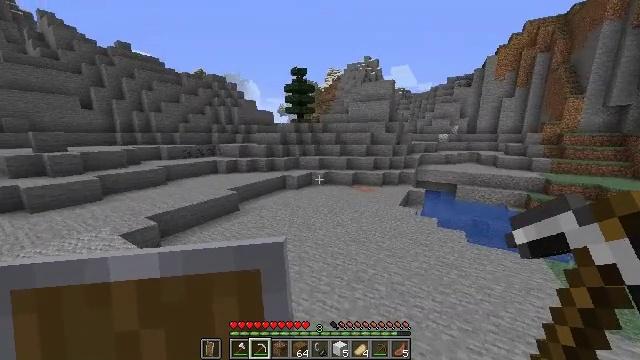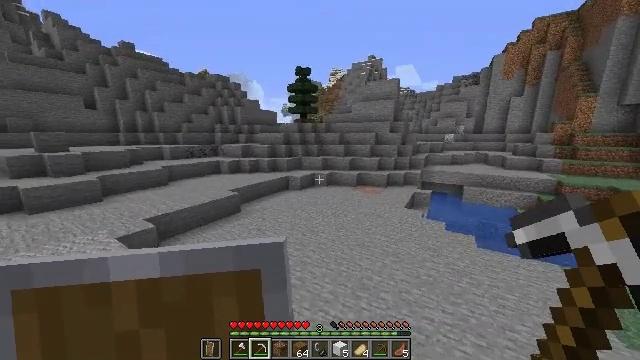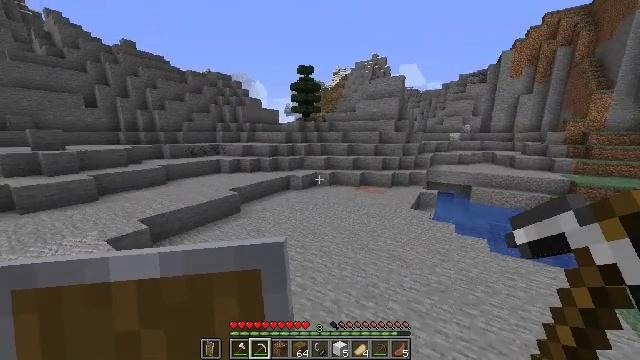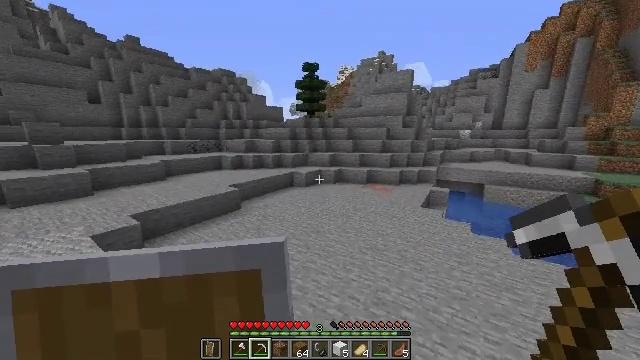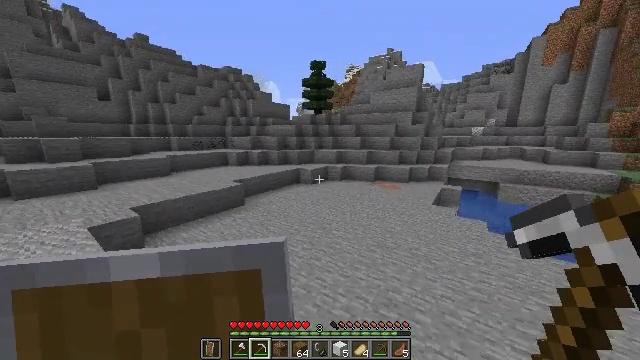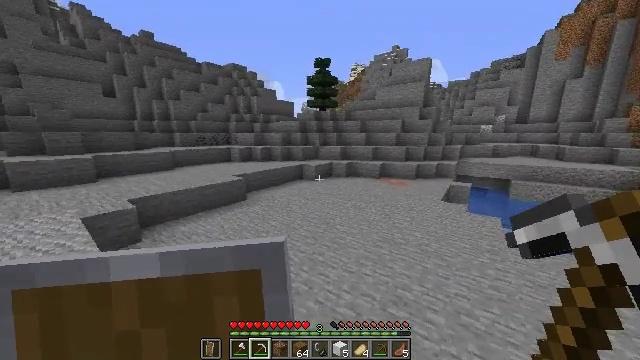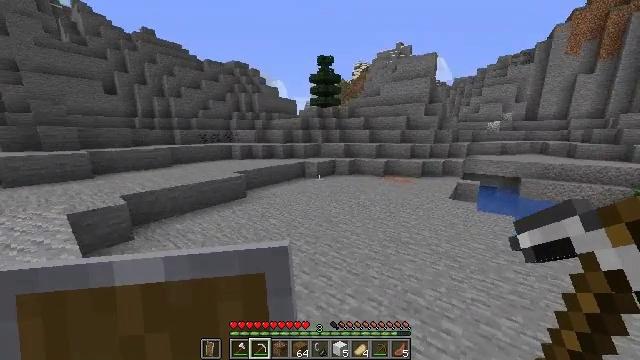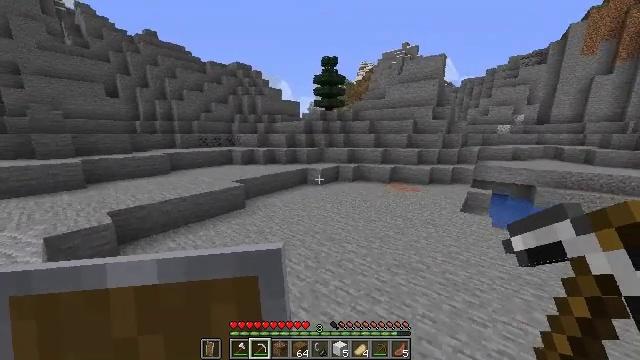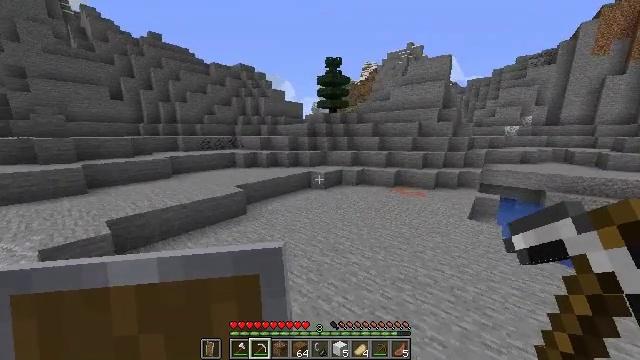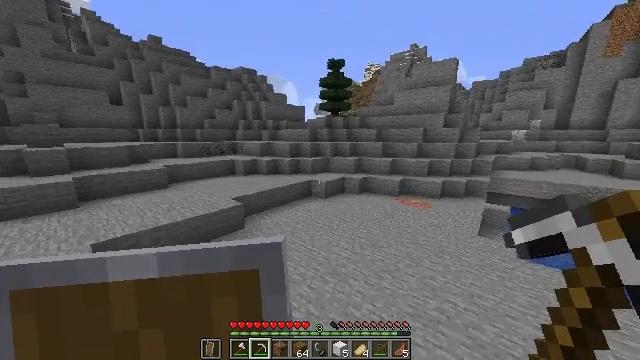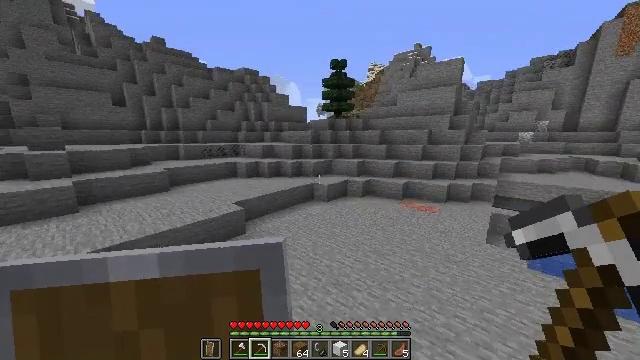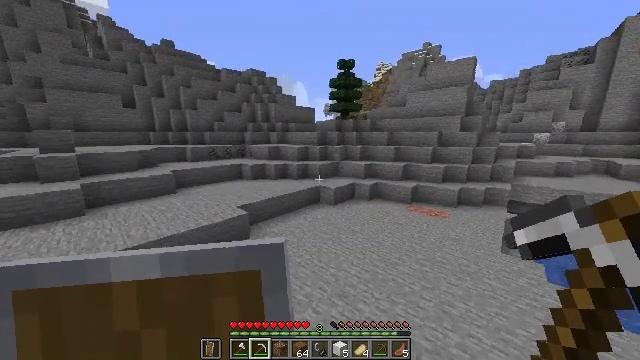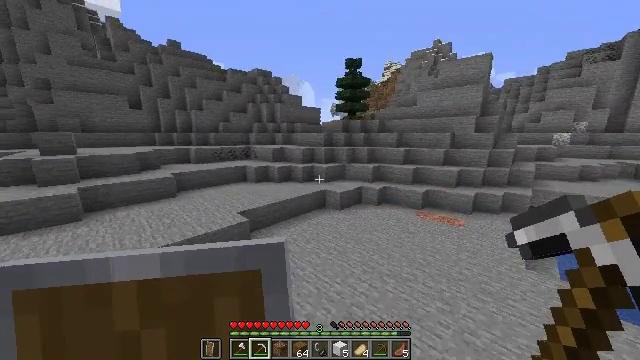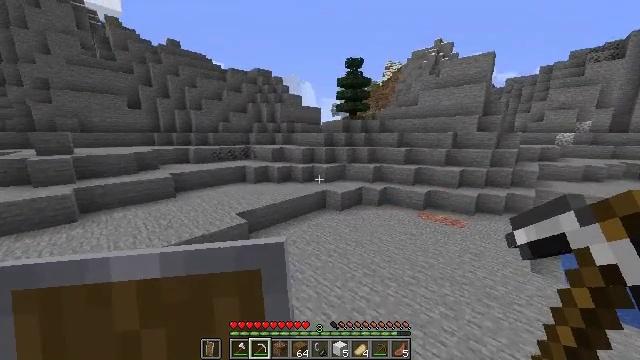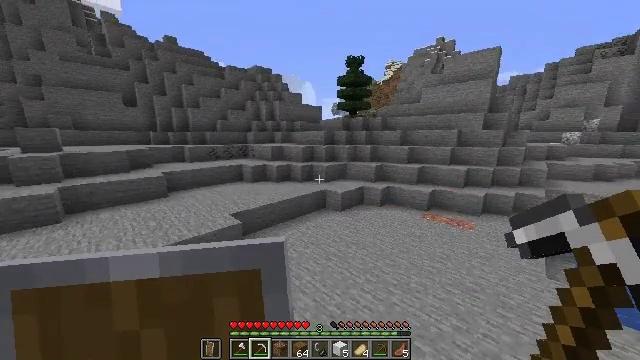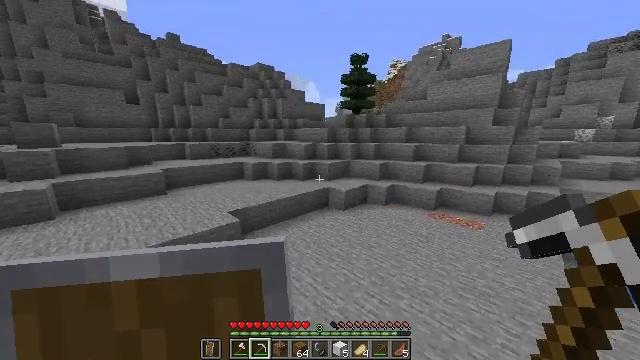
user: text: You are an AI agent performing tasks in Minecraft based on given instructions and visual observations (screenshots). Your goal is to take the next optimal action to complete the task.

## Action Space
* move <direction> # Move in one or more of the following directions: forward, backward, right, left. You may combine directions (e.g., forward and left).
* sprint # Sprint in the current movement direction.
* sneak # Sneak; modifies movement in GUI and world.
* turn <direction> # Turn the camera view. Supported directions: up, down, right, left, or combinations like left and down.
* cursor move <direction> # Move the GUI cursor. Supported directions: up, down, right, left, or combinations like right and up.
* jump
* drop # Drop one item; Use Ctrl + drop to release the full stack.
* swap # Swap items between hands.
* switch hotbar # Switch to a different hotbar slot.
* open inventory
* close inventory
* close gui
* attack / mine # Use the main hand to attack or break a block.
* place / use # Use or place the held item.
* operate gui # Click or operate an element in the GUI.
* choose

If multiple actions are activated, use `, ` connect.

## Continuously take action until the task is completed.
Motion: motion action
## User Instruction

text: Collect sugar cane near water sources.
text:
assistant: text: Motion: move forward, sprint, jump
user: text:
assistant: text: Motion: move forward, sprint, jump
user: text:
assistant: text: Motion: move forward, sprint, turn left, jump
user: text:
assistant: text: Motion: move forward, sprint, turn left, jump
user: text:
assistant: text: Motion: move forward, sprint, turn left, jump
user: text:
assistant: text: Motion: move forward, sprint, jump
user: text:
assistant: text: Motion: move forward, sprint, turn left, jump
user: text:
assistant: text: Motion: move forward, sprint, jump
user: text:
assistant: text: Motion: move forward, sprint, jump
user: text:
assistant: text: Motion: move forward, sprint, jump
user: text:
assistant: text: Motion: move forward, sprint, turn left, jump
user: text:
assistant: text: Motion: move forward, sprint, turn left, jump
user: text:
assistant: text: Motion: move forward, sprint, jump
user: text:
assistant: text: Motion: move forward, sprint, jump
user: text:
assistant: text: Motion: move forward, sprint, jump
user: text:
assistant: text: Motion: move forward, sprint, jump
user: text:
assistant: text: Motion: move forward, sprint, jump
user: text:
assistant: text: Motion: move forward, sprint, jump
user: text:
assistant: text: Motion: move forward, sprint, jump
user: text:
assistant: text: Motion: move forward, sprint, jump
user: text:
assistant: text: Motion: move forward, sprint, jump
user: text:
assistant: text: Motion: move forward, sprint, jump
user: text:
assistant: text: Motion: move forward, sprint, jump
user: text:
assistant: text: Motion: move forward, sprint, jump
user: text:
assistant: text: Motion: move forward, sprint, jump
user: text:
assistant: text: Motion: move forward, sprint, jump
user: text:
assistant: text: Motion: move forward, sprint, jump
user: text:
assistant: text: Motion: move forward, sprint, jump
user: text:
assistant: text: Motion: move forward, sprint, jump
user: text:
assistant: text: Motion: move forward, sprint, jump